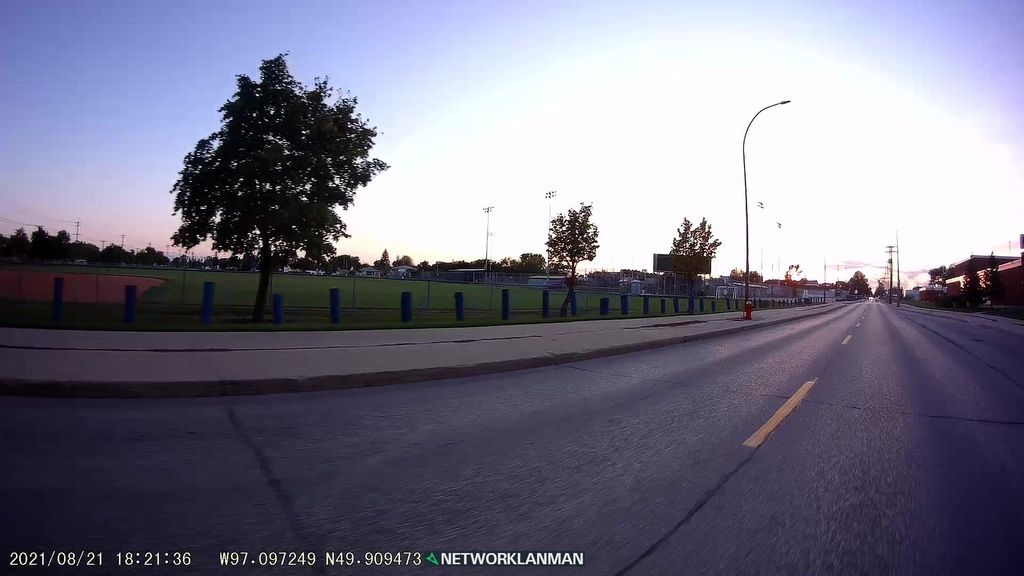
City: winnipeg